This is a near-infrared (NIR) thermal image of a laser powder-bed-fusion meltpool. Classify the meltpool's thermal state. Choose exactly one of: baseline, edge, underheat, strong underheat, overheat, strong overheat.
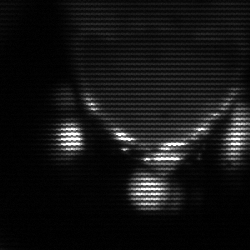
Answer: baseline